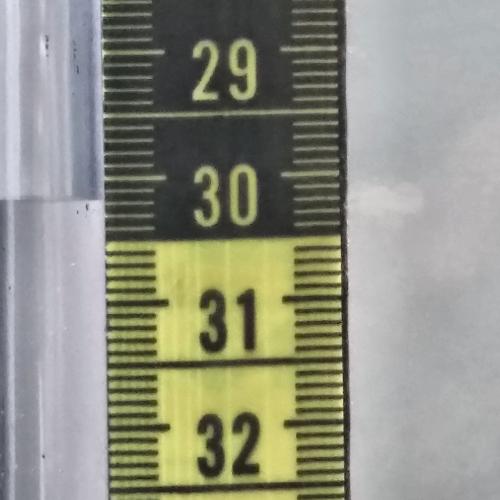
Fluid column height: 30.2 cm